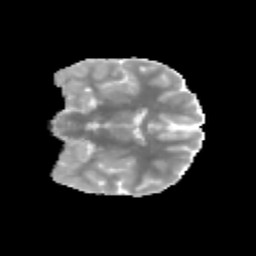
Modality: MD
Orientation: coronal
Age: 12
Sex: female
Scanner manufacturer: siemens
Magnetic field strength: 3 T
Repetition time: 3.8 s
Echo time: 0.07 s